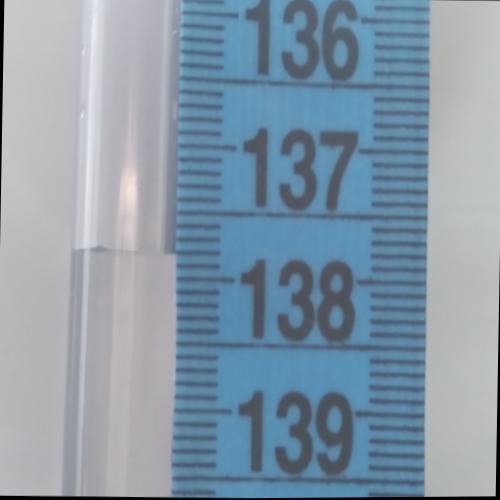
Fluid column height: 137.8 cm